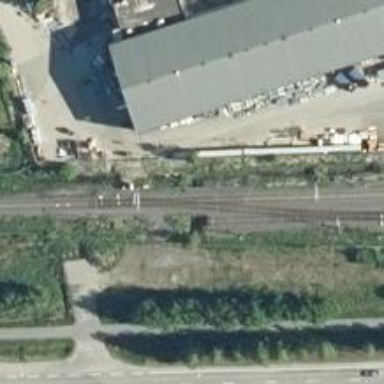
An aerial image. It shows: Siding railway line with electrified contact line for the trains.